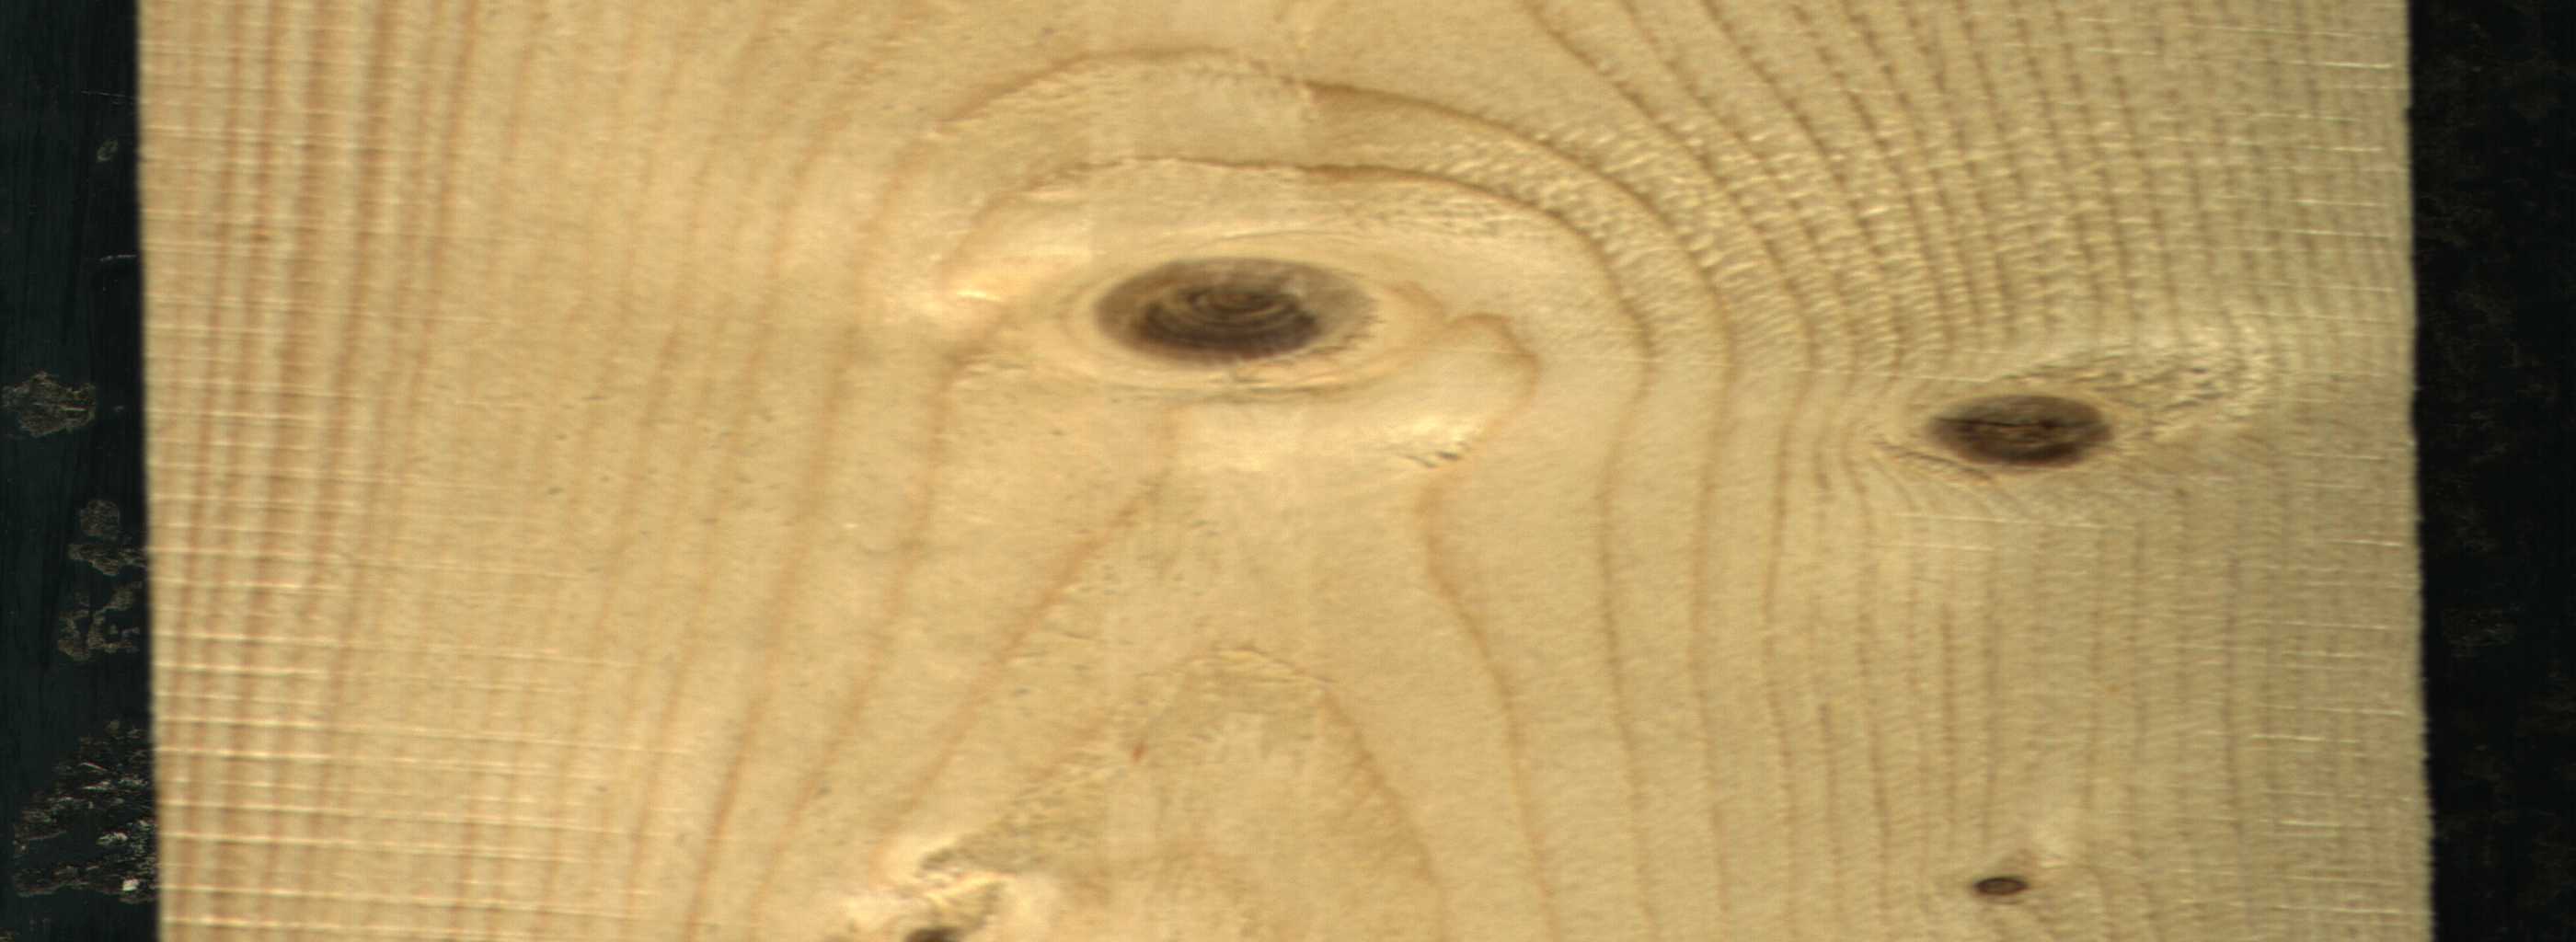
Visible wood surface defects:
Live_Knot
Live_Knot
Live_Knot
Live_Knot